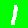
Digit: 1